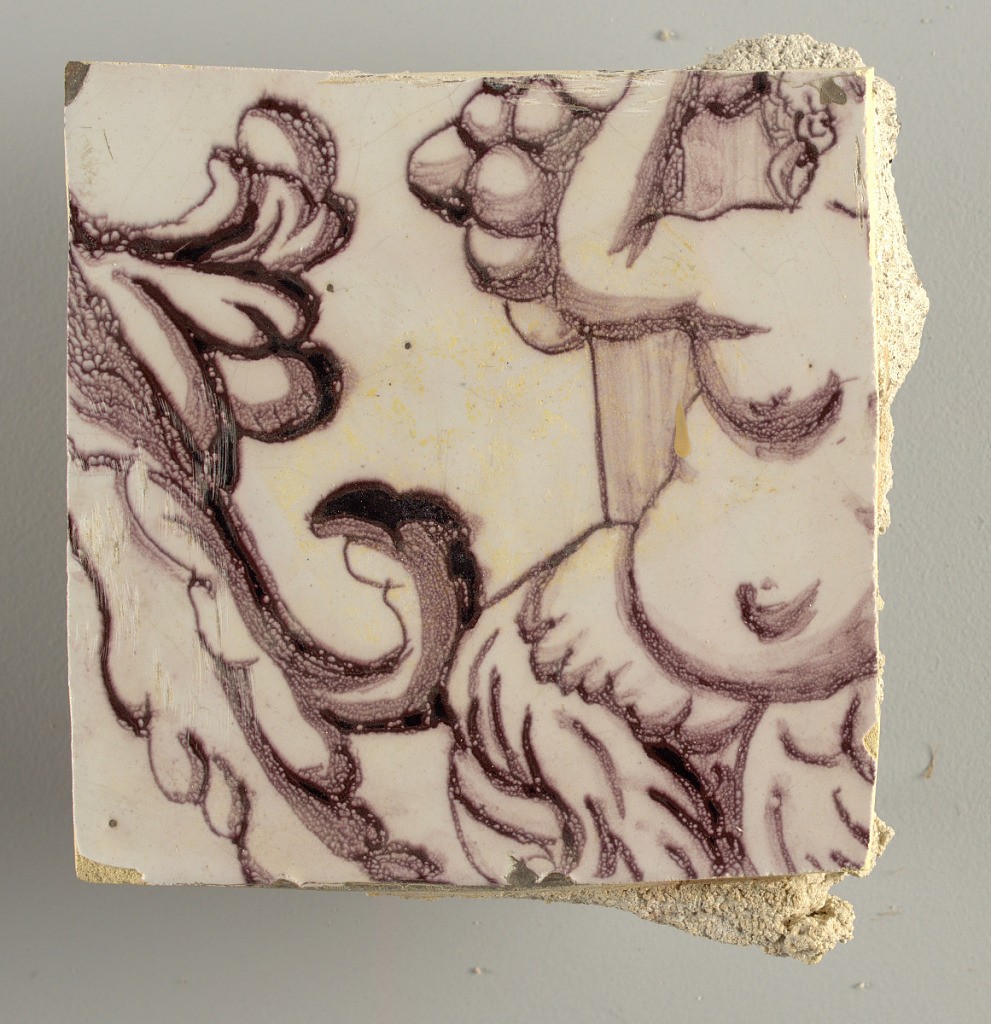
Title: Tile wall facing
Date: ca. 1725
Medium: Tin-glazed earthenware, underglaze
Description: Horizontal rectangle.  Thirty tiles wide and twenty-three tiles high with opening for fireplace eleven tiles wide and ten high.  Foliage arabesques disposed about three vertical axes from which are emphazised by urns at center and right, and at left by the figure of a standing woman carrying an infant on her arm and accompanied by two children.